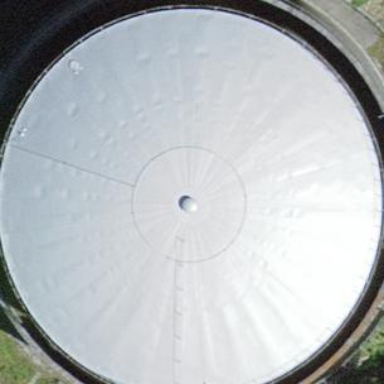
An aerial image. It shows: Storage tank building.